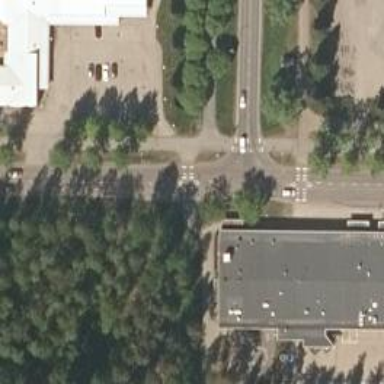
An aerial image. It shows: Pedestrian crossing with zebra markings on the footway.